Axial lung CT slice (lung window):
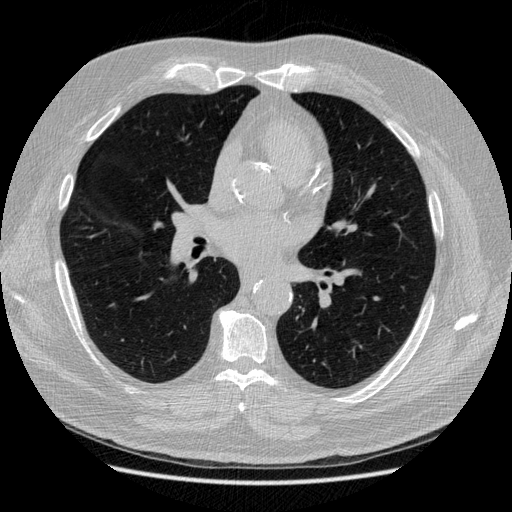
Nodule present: no